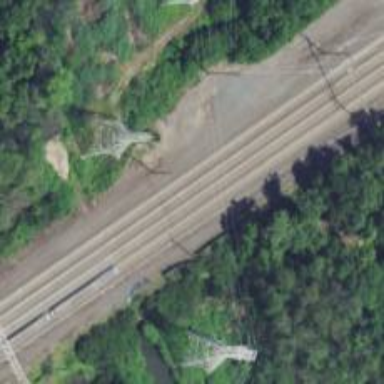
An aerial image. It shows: Railway track with contact lines for electrification.